Question: What is the measurement shown in the image?
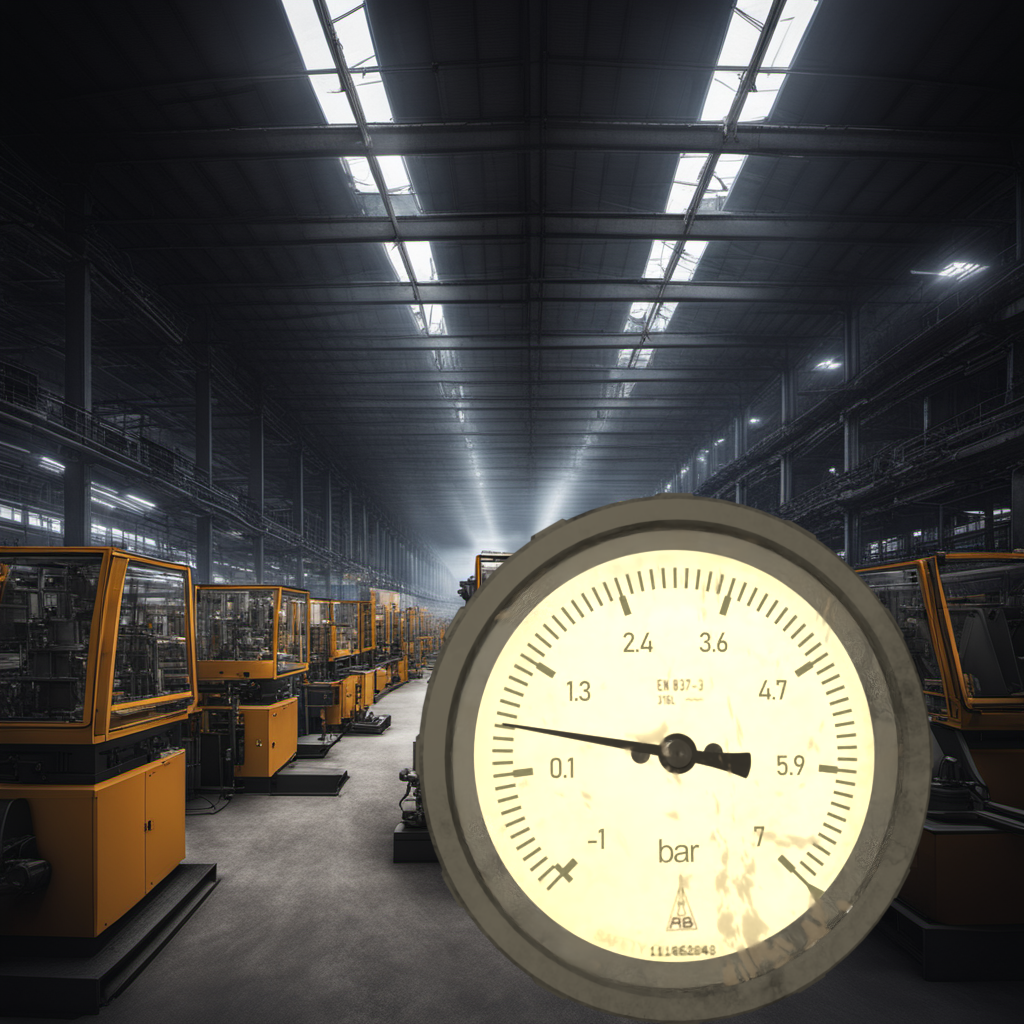
Answer: The result is 0.63
Question: What is the reading range of this measurement?
Answer: The range is from -1 to 7
Question: What is the minimum and maximum value of the measurement shown in the image?
Answer: The minimum value is -1 and the maximum value is 7